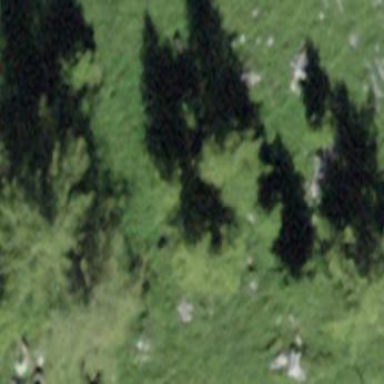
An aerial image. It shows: Forest area.